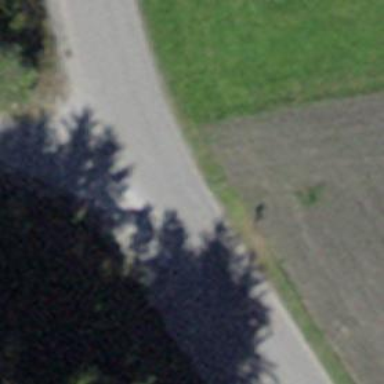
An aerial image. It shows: Unclassified road with asphalt surface.